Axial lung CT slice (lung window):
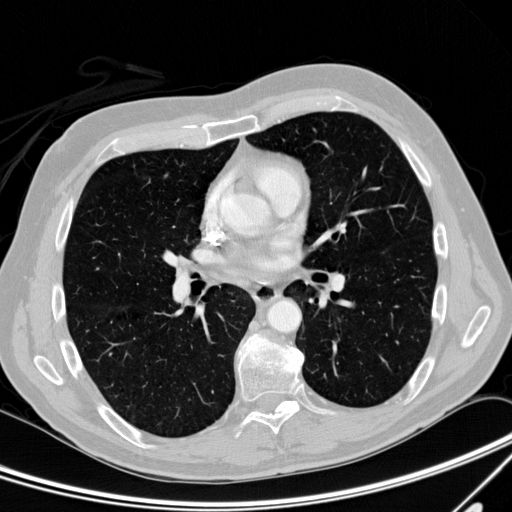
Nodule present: no